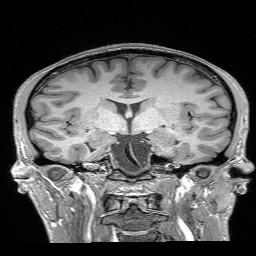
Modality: T1w
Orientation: sagittal
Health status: healthy
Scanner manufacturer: siemens
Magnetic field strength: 3 T